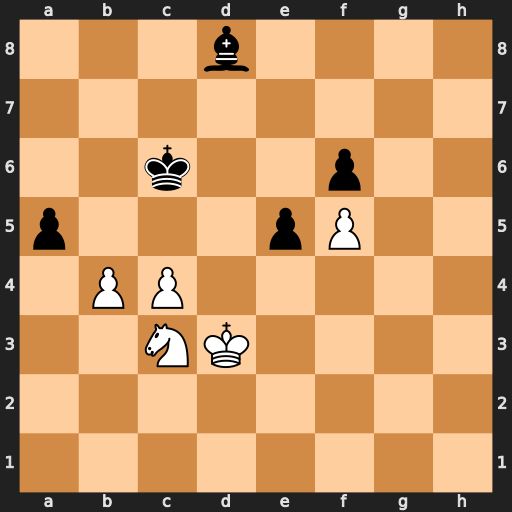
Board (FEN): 3b4/8/2k2p2/p3pP2/1PP5/2NK4/8/8
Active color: w
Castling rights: -
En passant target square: -
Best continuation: b5+ Kc5 Ne4+